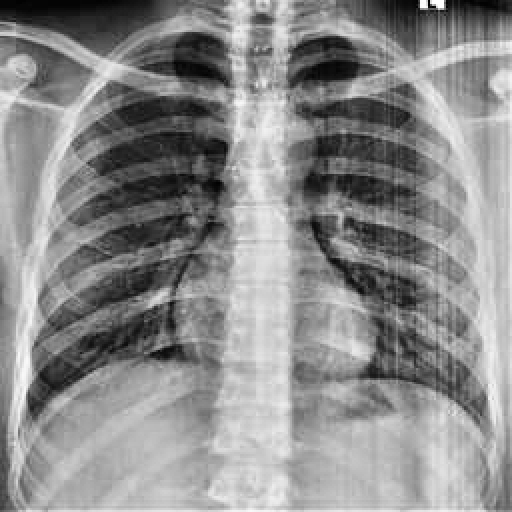
Finding: NORMAL